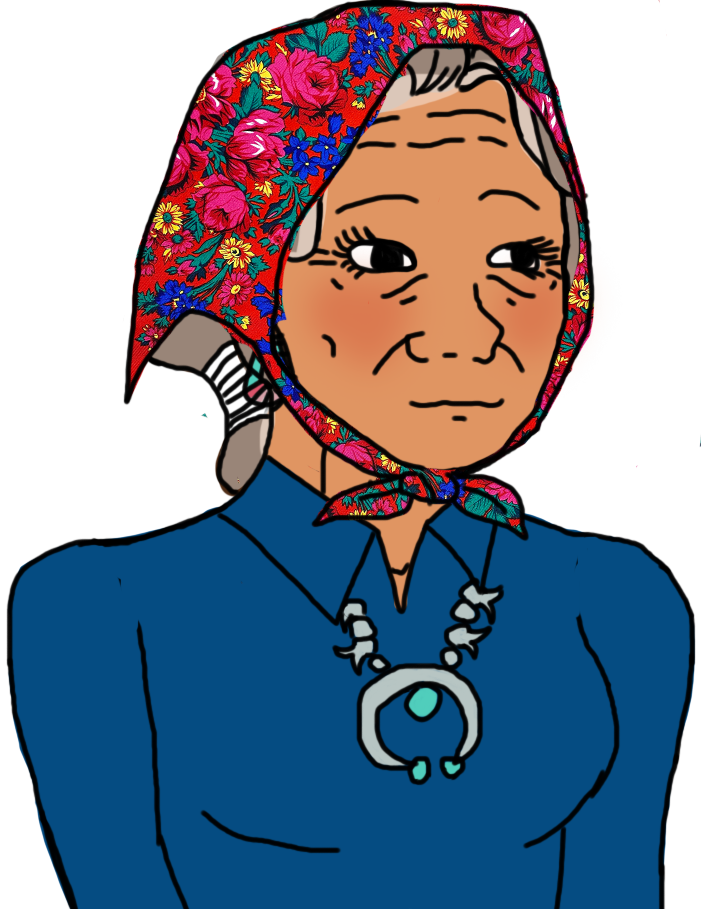
Label: 5_Trad_Wife